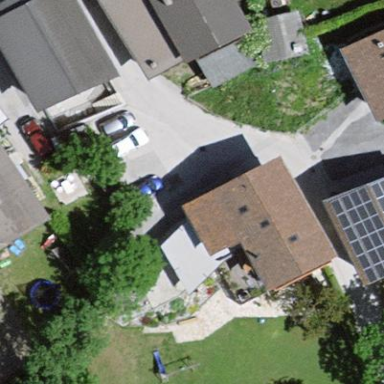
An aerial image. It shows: Simple and straightforward house.